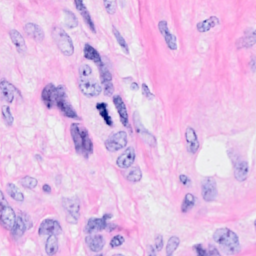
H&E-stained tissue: Breast